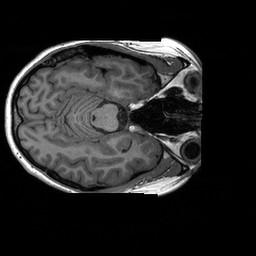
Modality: T1w
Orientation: axial
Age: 22
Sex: female
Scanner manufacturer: siemens
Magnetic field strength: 3 T
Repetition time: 2.3 s
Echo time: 0.00233 s